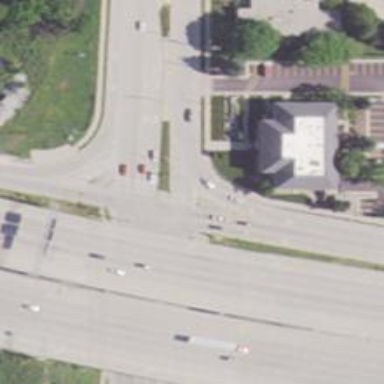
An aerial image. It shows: Secondary link road with asphalt surface.